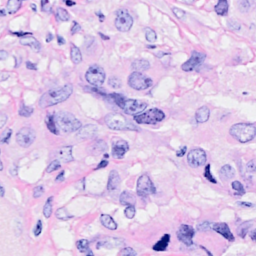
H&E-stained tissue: Breast